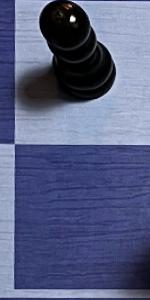
Label: Empty